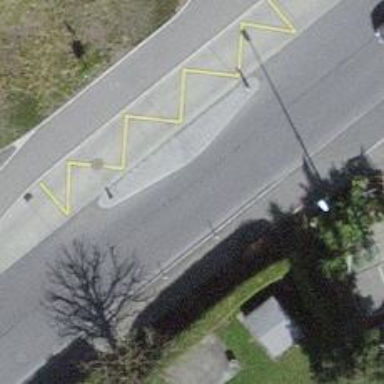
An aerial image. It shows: Bus stop equipped with public transport stop position.